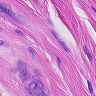
Metastatic tissue present: yes